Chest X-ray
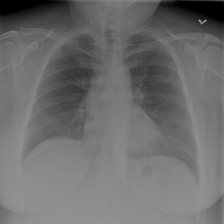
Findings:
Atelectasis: negative
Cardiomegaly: negative
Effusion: negative
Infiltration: negative
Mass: negative
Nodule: negative
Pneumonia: negative
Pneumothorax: negative
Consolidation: negative
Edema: negative
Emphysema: negative
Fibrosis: negative
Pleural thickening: negative
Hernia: negative